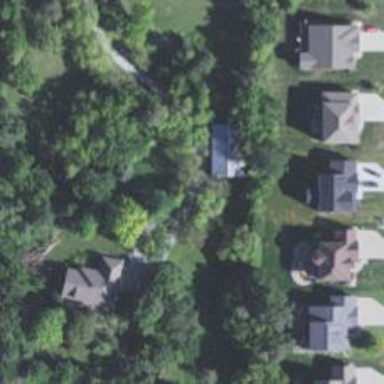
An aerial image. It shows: Driveway.